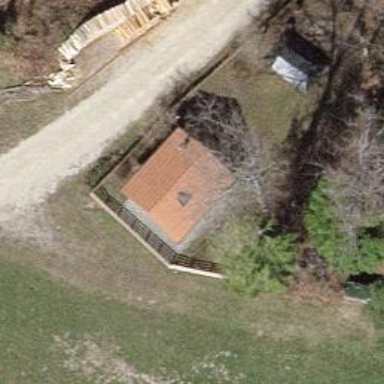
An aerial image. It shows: Hut.